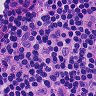
Metastatic tissue present: no